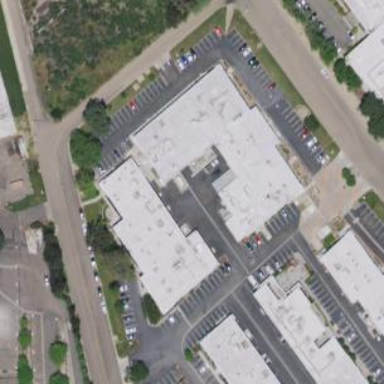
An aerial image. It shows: Industrial building.